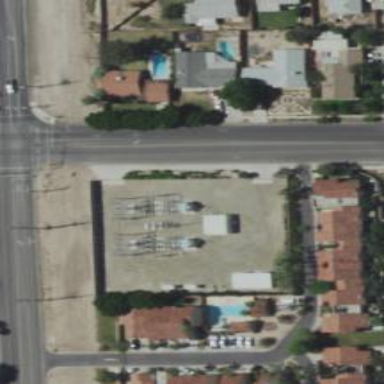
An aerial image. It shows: Power substation.